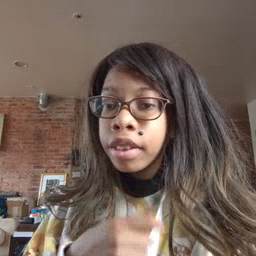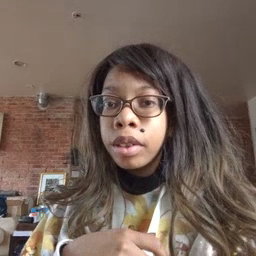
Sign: tooth